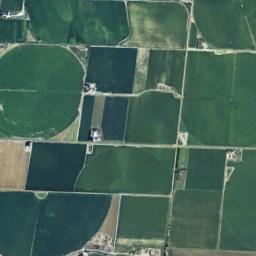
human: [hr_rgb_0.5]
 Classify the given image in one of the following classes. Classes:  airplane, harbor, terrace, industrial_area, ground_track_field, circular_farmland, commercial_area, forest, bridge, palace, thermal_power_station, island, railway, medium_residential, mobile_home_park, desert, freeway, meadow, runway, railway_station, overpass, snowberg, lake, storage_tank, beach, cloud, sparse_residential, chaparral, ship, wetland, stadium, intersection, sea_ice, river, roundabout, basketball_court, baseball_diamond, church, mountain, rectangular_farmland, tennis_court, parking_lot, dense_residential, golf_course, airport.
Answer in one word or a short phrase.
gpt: circular_farmland